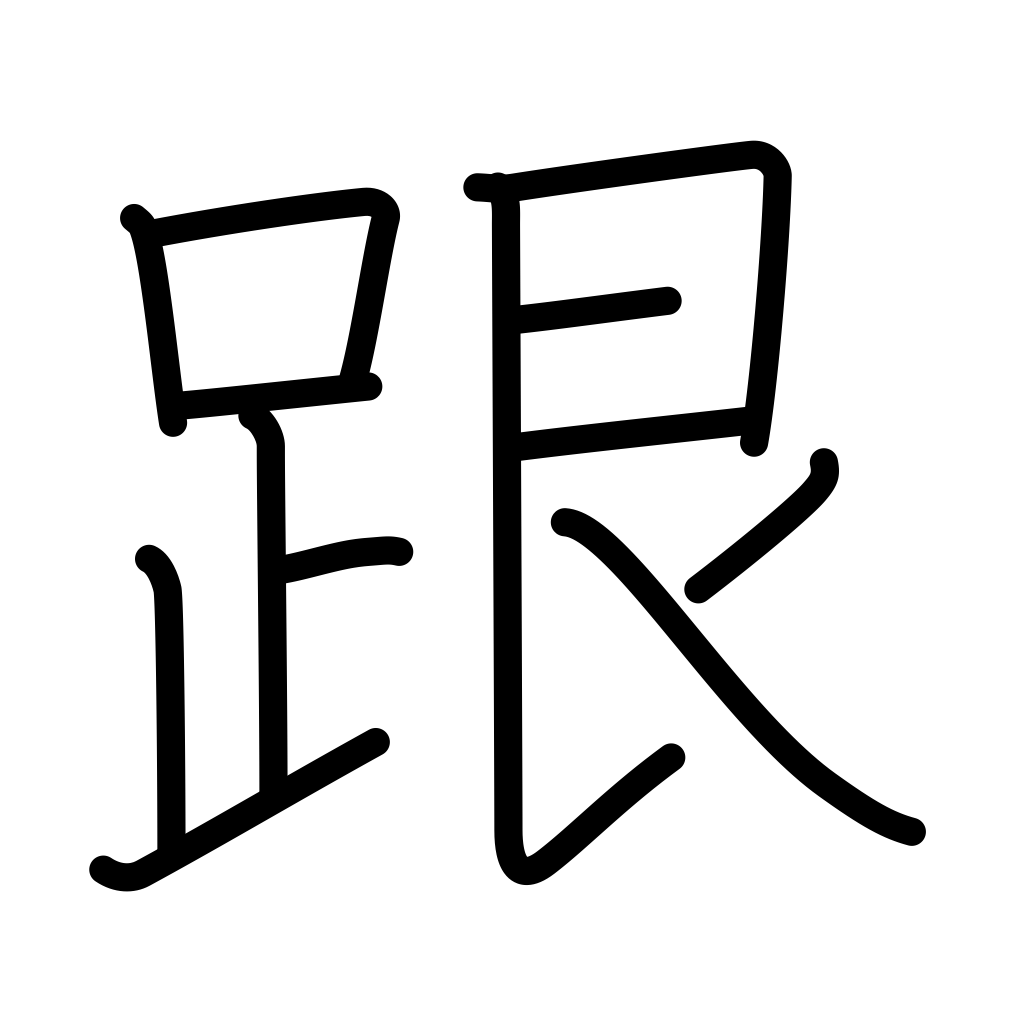
Meaning: heel